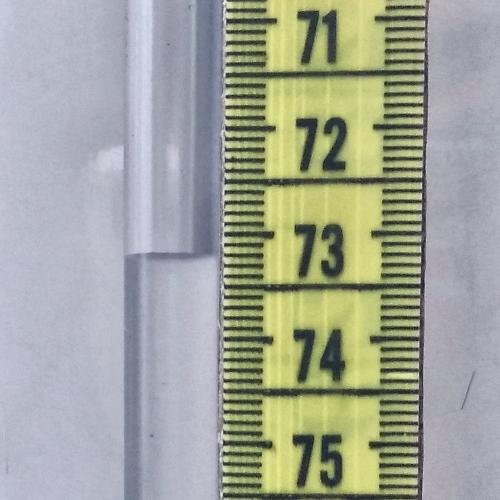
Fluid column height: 73.2 cm